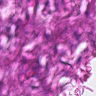
Metastatic tissue present: no